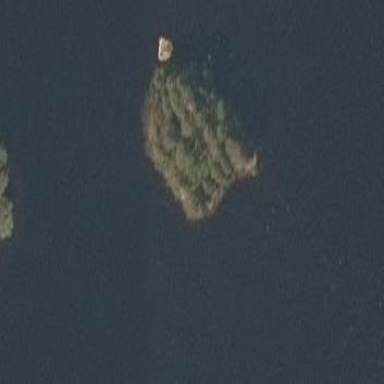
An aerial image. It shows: Islet surrounded by woodland.